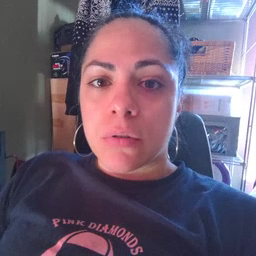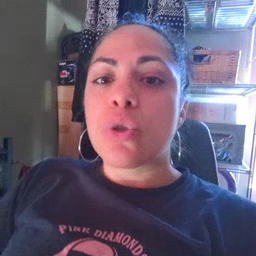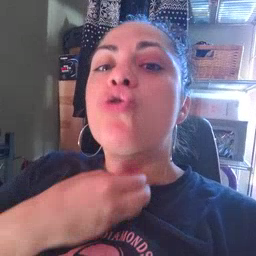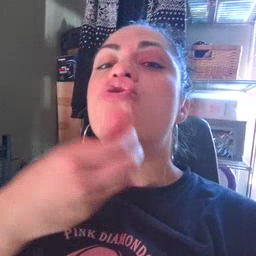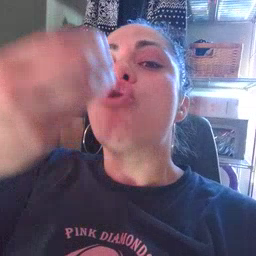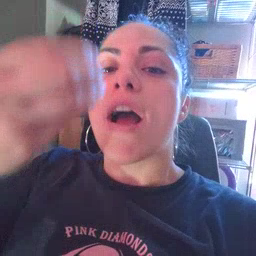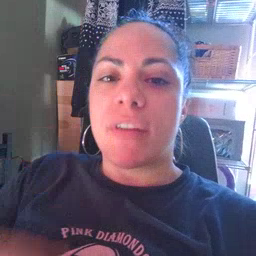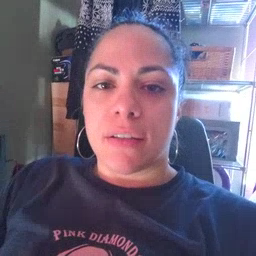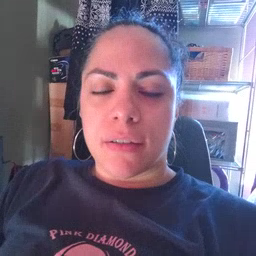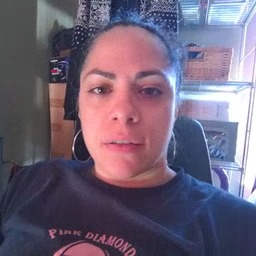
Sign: giraffe